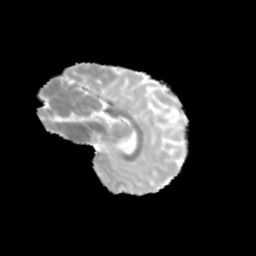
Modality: MD
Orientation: sagittal
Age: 10
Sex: female
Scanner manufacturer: siemens
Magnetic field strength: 3 T
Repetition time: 3.8 s
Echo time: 0.07 s